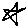
Label: star